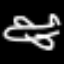
Label: airplane